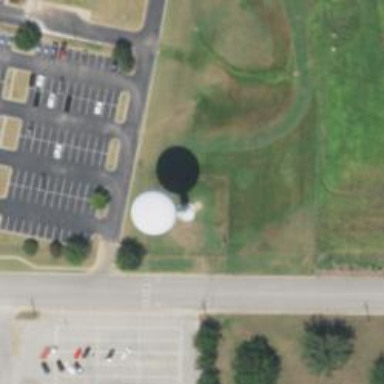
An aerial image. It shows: Water tower that is man-made.